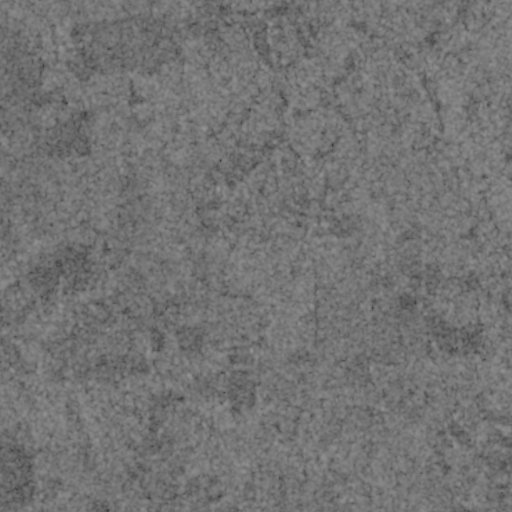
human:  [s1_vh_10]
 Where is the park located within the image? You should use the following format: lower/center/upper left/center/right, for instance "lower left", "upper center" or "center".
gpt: The park is located in the upper left of the image.
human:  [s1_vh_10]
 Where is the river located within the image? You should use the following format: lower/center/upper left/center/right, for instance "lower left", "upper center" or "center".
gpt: The river is located in the left of the image.
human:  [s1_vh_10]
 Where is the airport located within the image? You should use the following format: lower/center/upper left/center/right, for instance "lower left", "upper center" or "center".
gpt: There is no airport in the image.

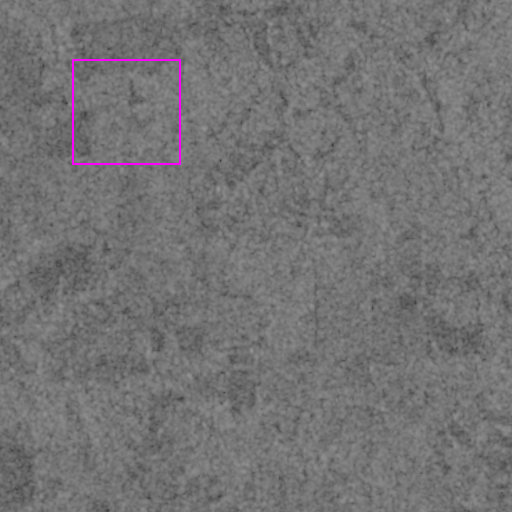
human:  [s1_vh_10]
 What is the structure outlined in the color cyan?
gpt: There is no cyan outline.
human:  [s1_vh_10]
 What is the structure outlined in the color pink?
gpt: There is no structure outlined in pink.